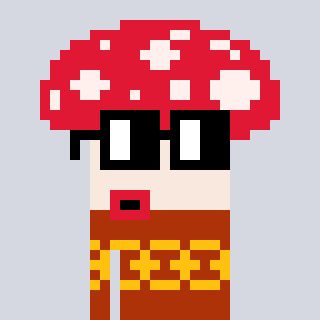
a pixel art character with square black glasses, a mushroom-shaped head and a hotbrown-colored body on a cool background